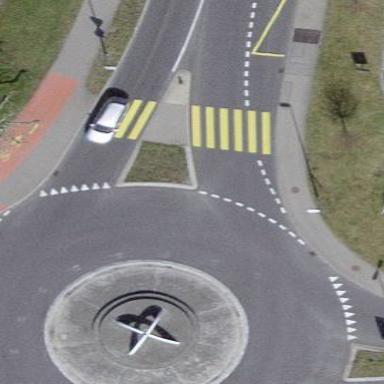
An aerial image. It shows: Primary highway intersecting roundabout.